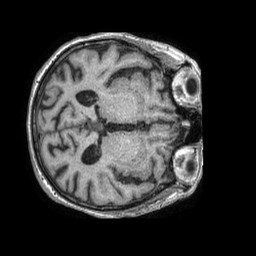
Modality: T1w
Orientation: axial
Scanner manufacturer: philips
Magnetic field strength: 1.5 T
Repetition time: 0.007842 s
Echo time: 0.00366 s